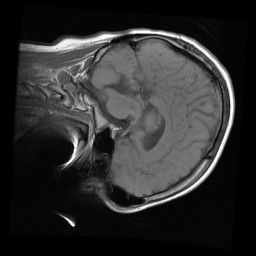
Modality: T1w
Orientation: sagittal
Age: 13
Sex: male
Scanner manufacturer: ge
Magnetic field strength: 1.5 T
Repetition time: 0.689 s
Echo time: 0.01134 s